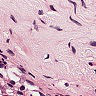
Metastatic tissue present: no